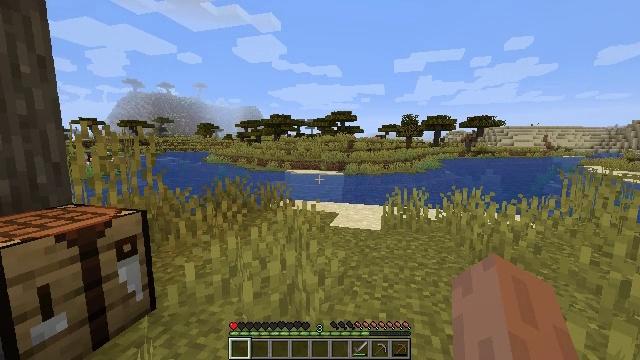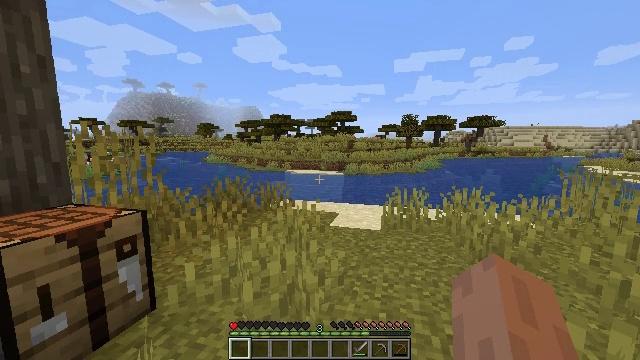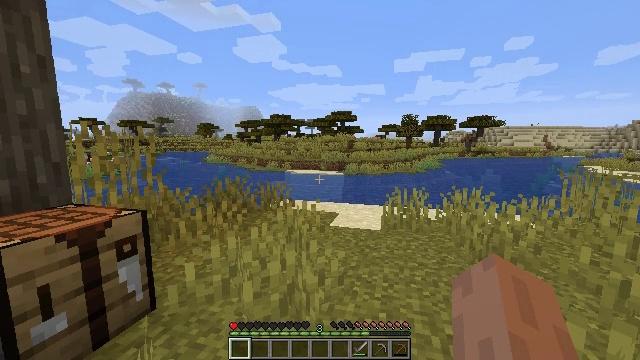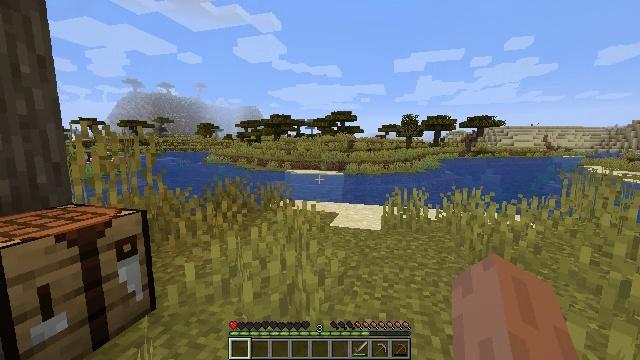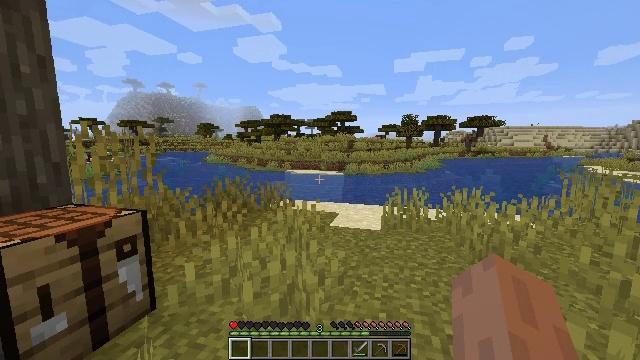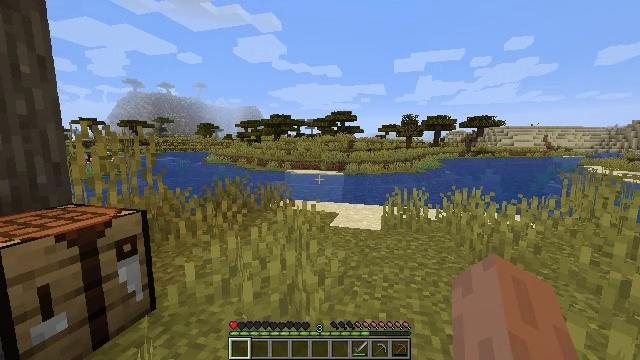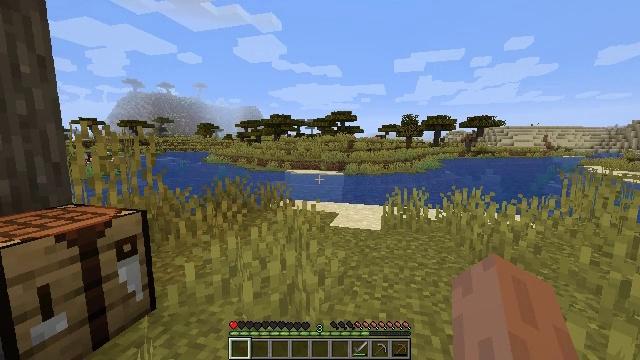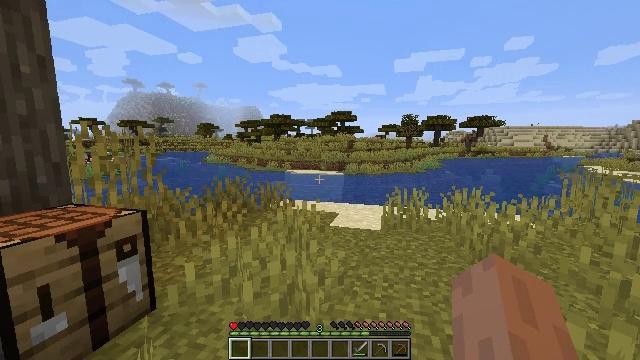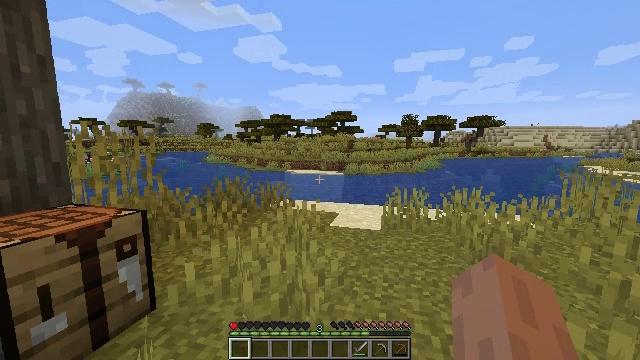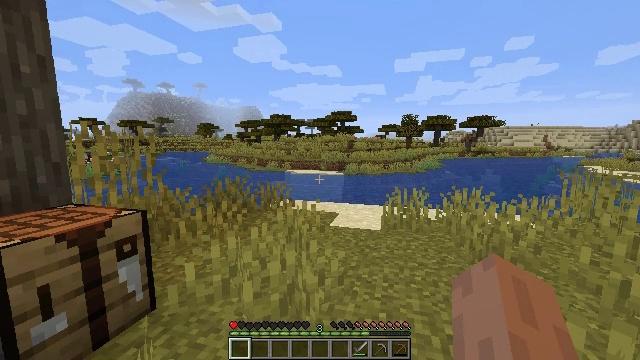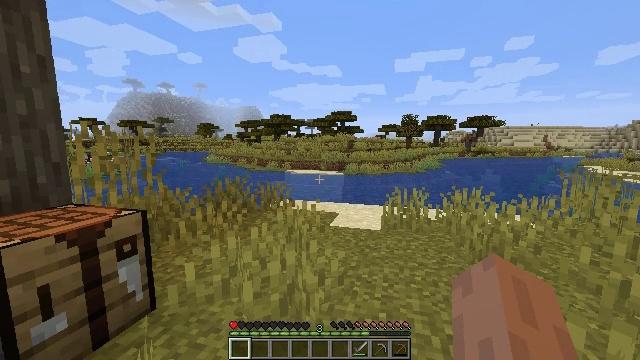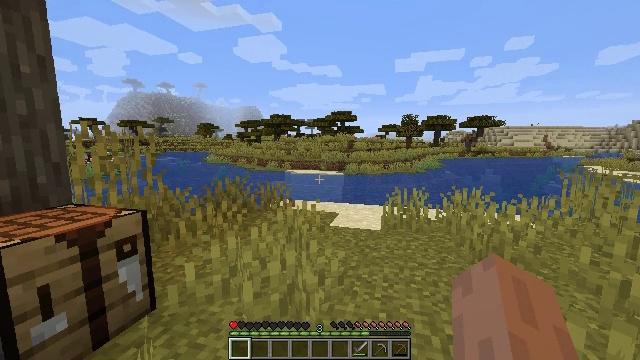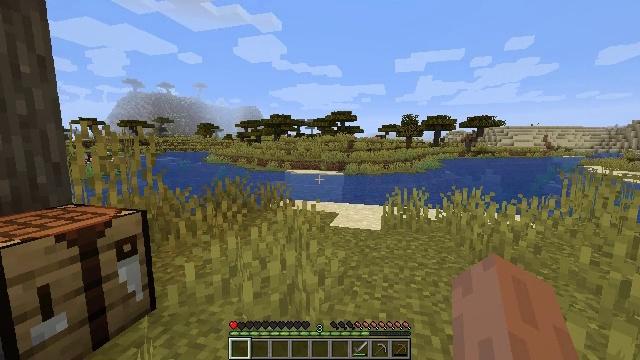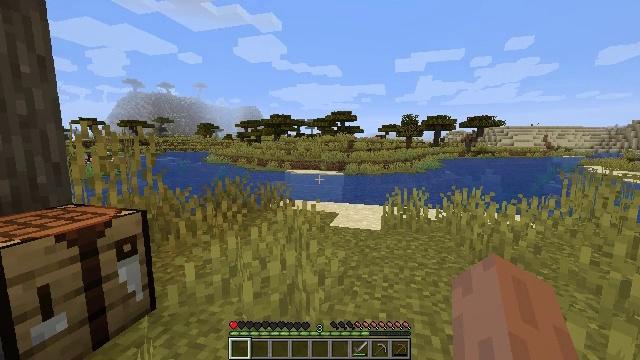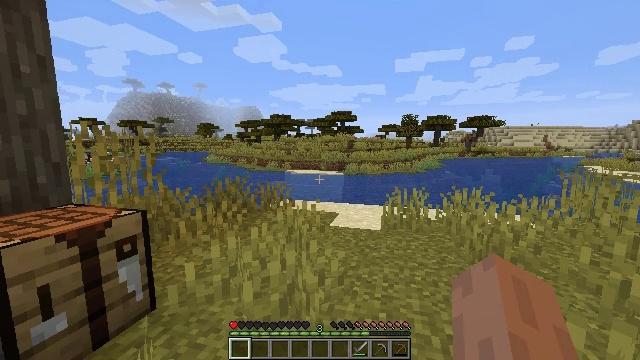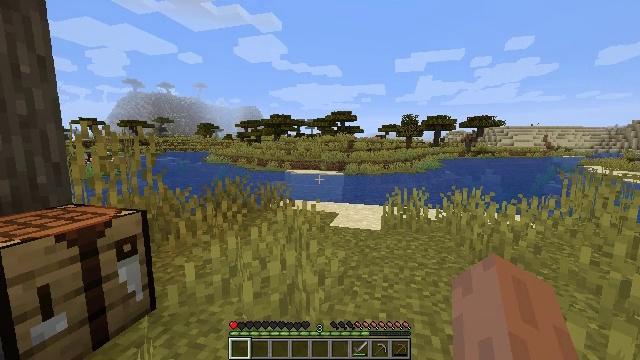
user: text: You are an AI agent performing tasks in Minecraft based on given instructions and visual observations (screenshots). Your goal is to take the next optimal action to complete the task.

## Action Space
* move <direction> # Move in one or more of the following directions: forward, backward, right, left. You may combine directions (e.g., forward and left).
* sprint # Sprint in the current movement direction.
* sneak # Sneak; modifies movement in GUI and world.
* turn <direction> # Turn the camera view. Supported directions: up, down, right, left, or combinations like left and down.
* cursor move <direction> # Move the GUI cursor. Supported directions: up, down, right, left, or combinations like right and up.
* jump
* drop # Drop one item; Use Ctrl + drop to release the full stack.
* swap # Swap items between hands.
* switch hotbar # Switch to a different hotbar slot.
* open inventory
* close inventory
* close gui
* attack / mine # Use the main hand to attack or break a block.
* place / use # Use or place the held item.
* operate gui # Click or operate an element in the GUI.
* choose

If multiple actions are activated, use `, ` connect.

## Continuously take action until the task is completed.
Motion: motion action
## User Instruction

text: Smelt a cooked cod.
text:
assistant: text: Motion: no_op
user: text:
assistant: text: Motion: no_op
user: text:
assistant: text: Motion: no_op
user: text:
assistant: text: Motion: no_op
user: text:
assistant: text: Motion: no_op
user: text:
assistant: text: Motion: no_op
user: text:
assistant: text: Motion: no_op
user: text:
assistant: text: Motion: no_op
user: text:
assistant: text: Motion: no_op
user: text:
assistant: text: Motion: no_op
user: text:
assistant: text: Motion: no_op
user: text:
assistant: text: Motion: no_op
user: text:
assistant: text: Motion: no_op
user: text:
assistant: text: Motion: no_op
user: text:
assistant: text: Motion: no_op
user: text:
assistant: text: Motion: no_op
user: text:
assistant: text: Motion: no_op
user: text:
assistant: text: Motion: no_op
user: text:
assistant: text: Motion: no_op
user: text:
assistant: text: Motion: no_op
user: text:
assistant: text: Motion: no_op
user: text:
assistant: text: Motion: no_op
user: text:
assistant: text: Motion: no_op
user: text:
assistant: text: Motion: no_op
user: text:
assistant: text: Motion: no_op
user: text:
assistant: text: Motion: no_op
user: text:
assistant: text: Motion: no_op
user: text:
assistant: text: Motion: no_op
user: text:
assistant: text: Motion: no_op
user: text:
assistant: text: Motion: no_op